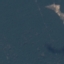
Label: Forest